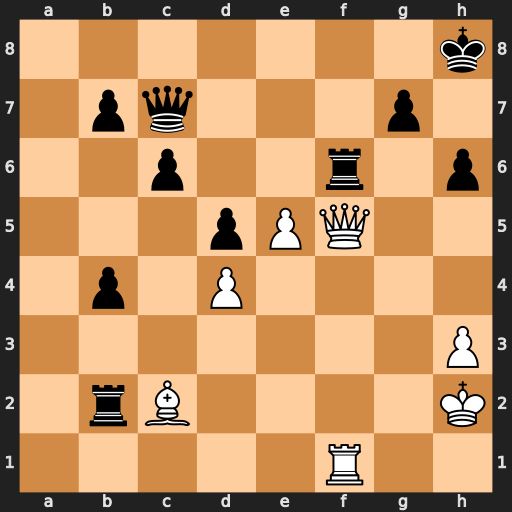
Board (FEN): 7k/1pq3p1/2p2r1p/3pPQ2/1p1P4/7P/1rB4K/5R2
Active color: w
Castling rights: -
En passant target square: -
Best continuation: Qh7#